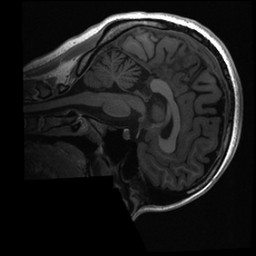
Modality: T1w
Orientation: sagittal
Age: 22
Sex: female